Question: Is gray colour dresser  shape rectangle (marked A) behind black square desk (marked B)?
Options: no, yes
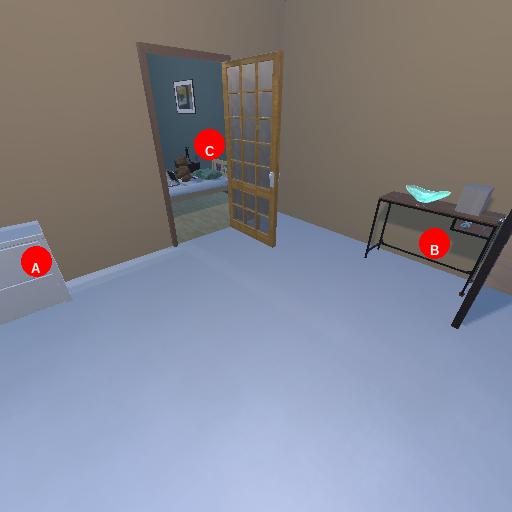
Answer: no